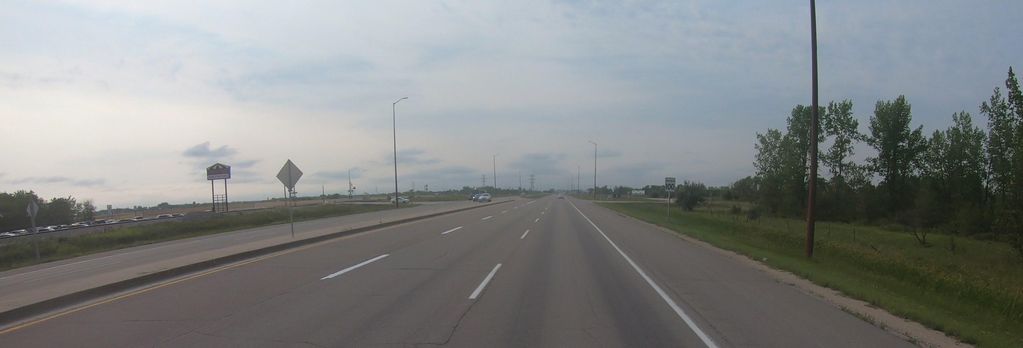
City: winnipeg